Question: I have a Math issue. I'm trying to find the coordinates and size of a bounding rectangle knowing another bounding rectangle and a thickness...
I know everything about the WHITE rectangle (bounding box GREEN, size, rotation, position).
The difference between the BLACK and the WHITE rectangles is the thickness (T).
I want to find the size of the GREY rectangle (which is the bounding box of the BLACK rectangle).
So I know:
- - - - -
I want to find r2 (the bounding box of the BLACK rectangle).
Thanks for your answers :) and your time !!!!
Link to a image describing what I said
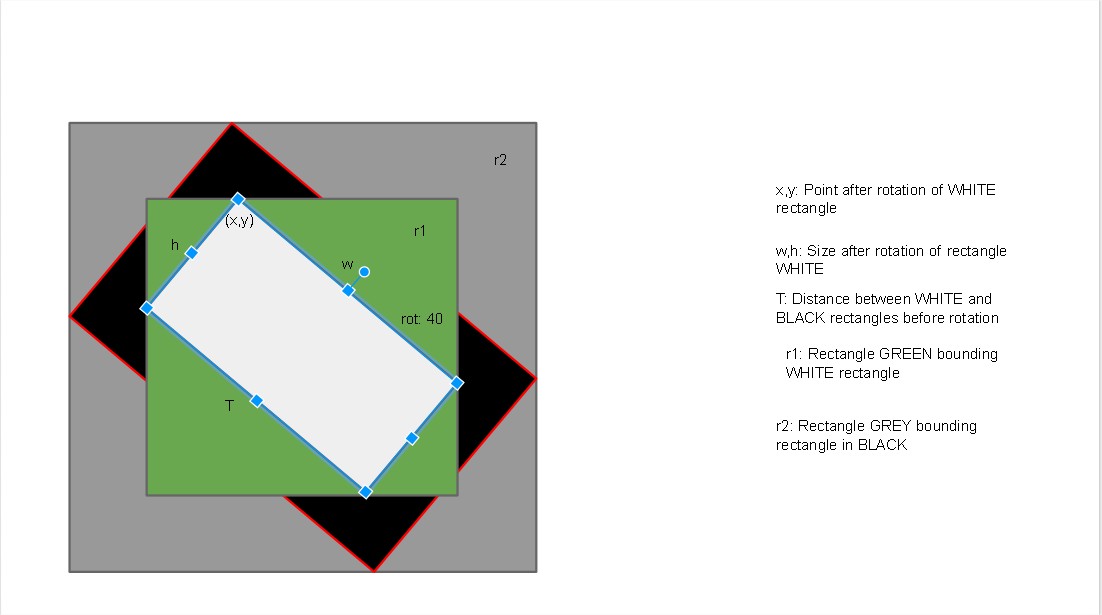
Answer: If I am correct in my understanding given (x,y) and w, h and rotation rot for the white rectangle then you can calculate the green rectangle.
The black rectangle has the same rotation rot as the white rectangle so presumably if you know (X,Y) and W and H for the black triangle you can use the same method to find the grey rectangle as you did to find the green from the white.
Consider the white and black rectangles before rotation, ie width is horizontal
The X=x-T, Y=y-T W=w+2T, H=h+2T, so now you have (X,Y) W, H and rot for black rectangle so can calculate the grey one.
EDIT
If (x,y) is after rotation, then start with the white rectangle with its width horizonal and the top left corner at (lx,ty) it follows that the top left corner of the black rectangle is at (lx-T, ty-T) and its width W and Height H is given by W=w+2T H=h+2T.
Now whenever you rotate the white rectangle rotate the black rectangle by the same amount using the same centre of rotation. This gives you (x,y) for new coordinates of the top left corner of the white rectangle and (X,Y) as the new coordinates of the top left corner of the black rectangle from which you can calculate the bounding rectangles.
EDIT rotating (x,y) about (0,0) by angle theta, with (x,y) rotating to (lx,ty)
lx=xcos(theta)-ysin(theta)
ty=xsin(theta)+ycos(theta)